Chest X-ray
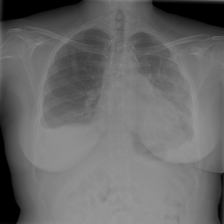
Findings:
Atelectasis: negative
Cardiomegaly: negative
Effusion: positive
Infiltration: negative
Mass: negative
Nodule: negative
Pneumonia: negative
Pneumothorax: positive
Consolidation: negative
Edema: negative
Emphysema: negative
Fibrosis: negative
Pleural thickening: negative
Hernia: negative